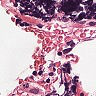
Metastatic tissue present: no